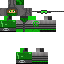
A female skeleton skin with green skin, wearing brown helmet dressed in a green armor chest and black pants, featuring a closed mouth.